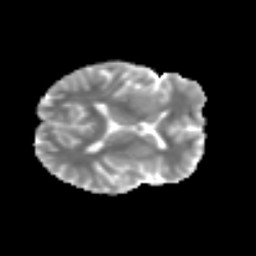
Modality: MD
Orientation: axial
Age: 57
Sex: female
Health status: ill
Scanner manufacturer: siemens
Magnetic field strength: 3 T
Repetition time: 8.7 s
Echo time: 0.11 s